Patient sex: F
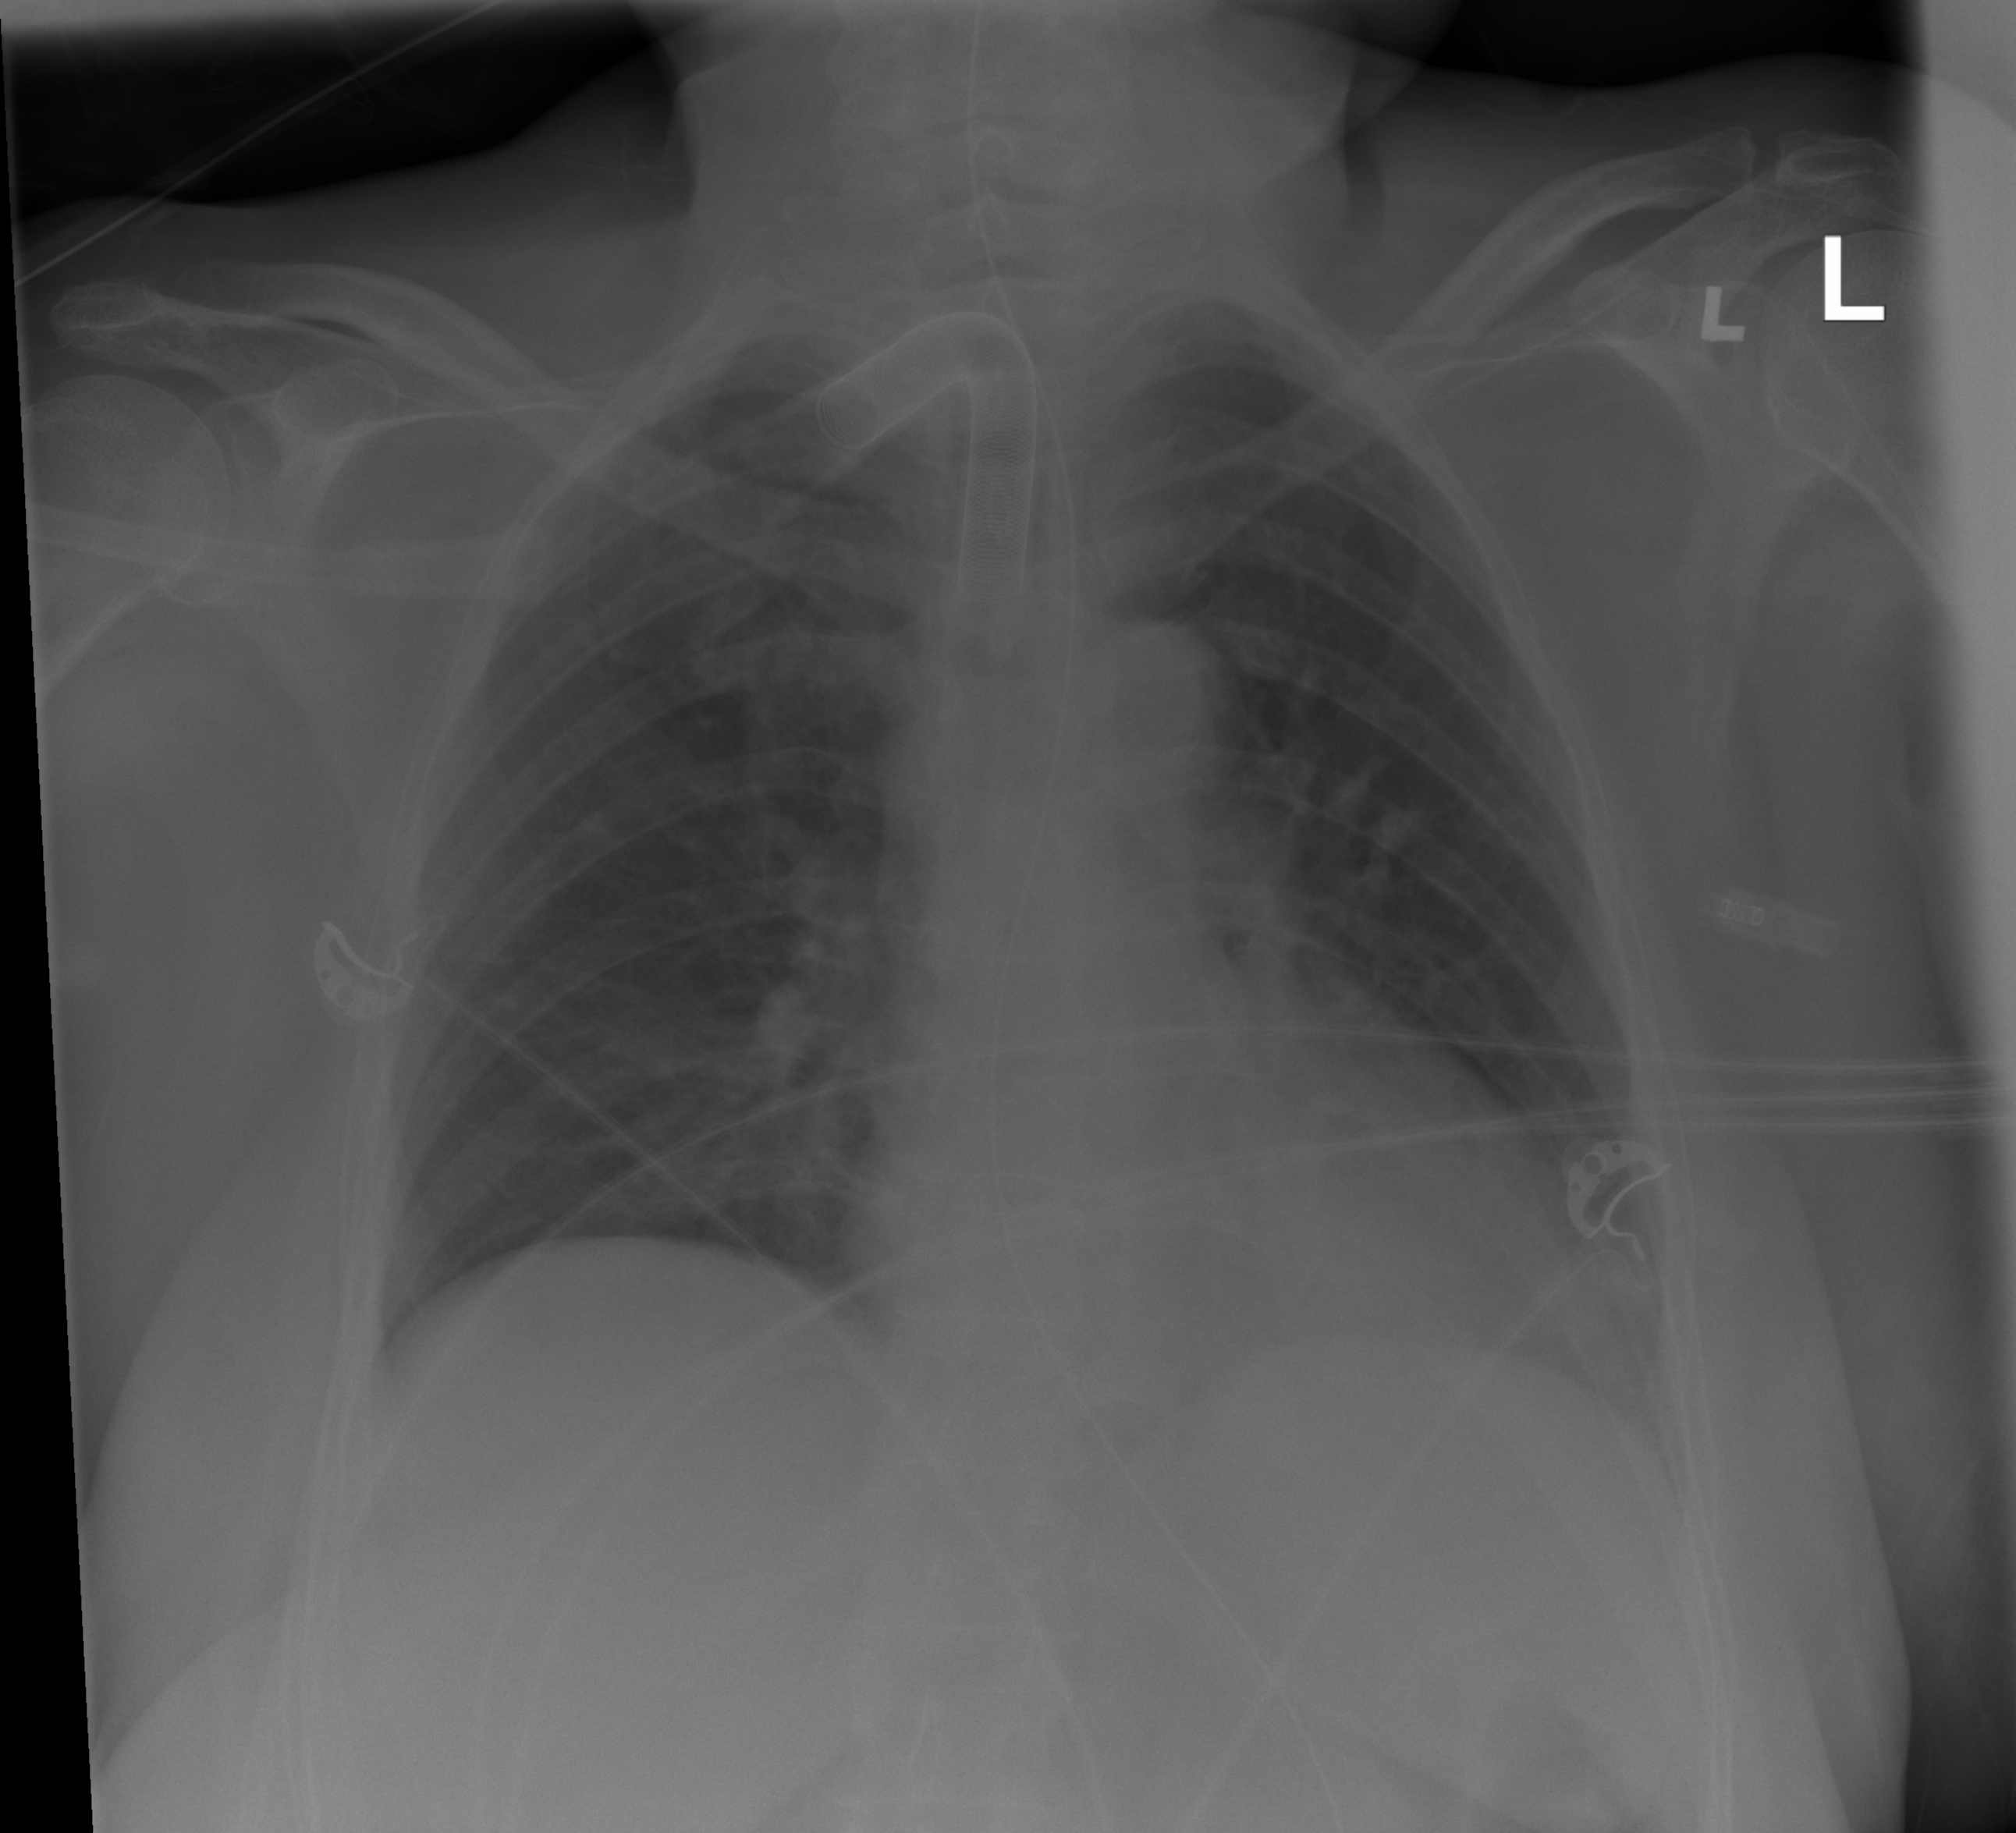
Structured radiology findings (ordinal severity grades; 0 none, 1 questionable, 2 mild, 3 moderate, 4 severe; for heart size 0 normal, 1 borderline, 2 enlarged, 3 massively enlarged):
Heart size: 1
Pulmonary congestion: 0
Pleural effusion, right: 0
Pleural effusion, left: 0
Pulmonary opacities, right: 0
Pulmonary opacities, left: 0
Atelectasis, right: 0
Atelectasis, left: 2